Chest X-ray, PA view. Patient: 38 years old, sex M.
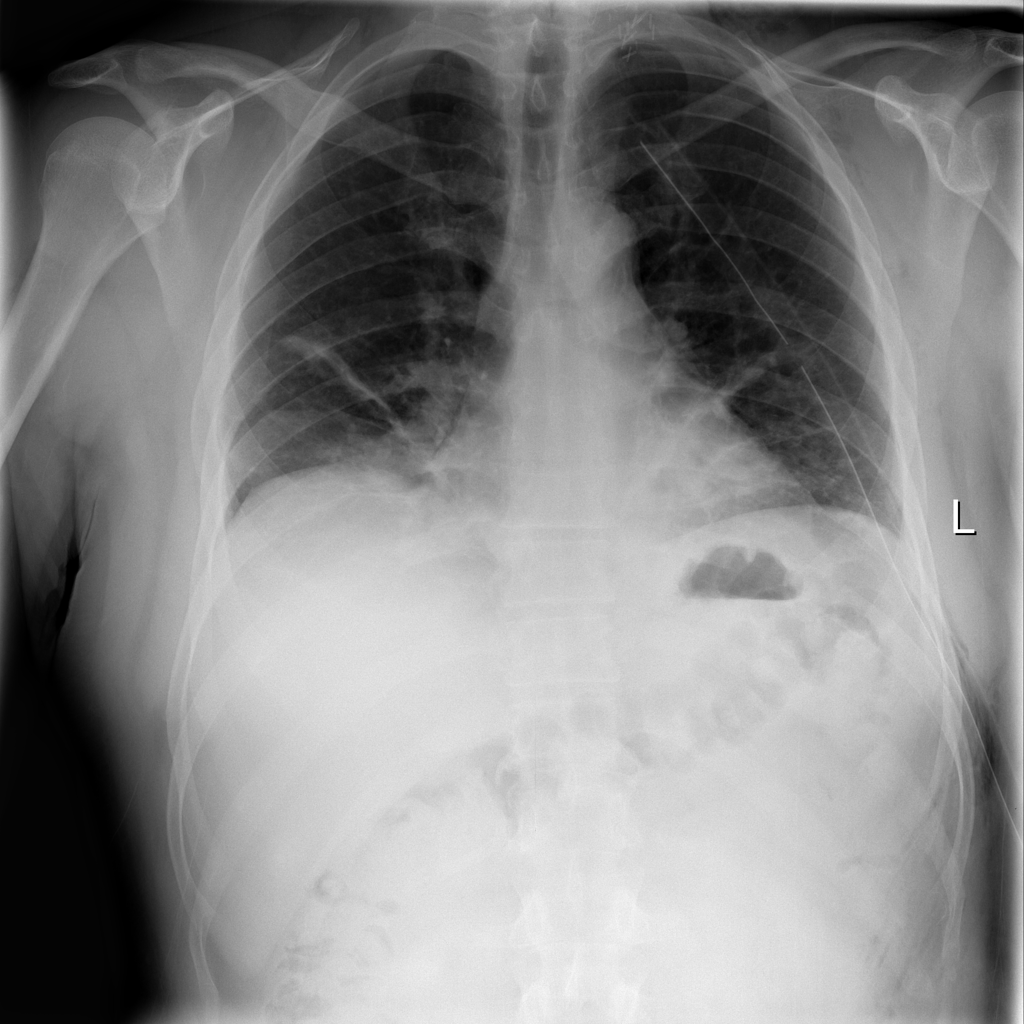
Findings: Atelectasis, Pneumothorax